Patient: sex F, age 19
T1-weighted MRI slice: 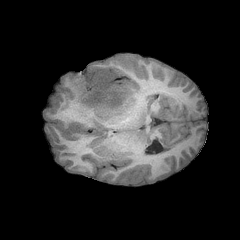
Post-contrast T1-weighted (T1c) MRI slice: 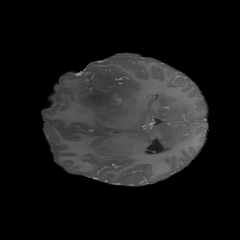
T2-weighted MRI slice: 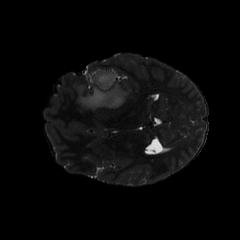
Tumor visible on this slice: yes
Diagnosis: Astrocytoma, IDH-mutant
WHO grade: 4